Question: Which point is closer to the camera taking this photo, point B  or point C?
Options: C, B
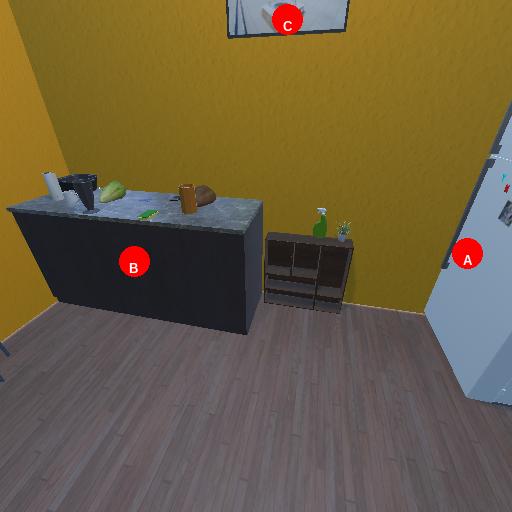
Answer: C